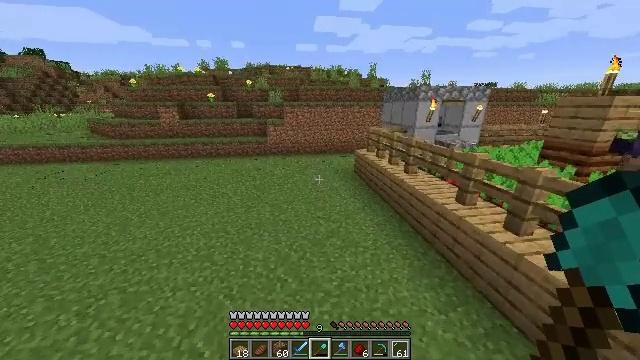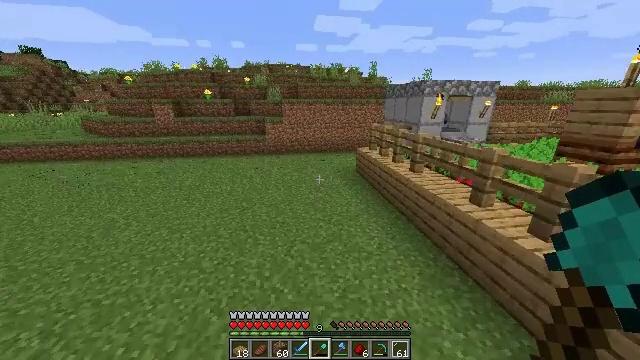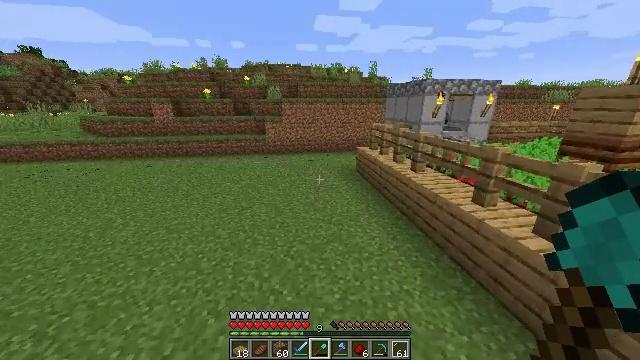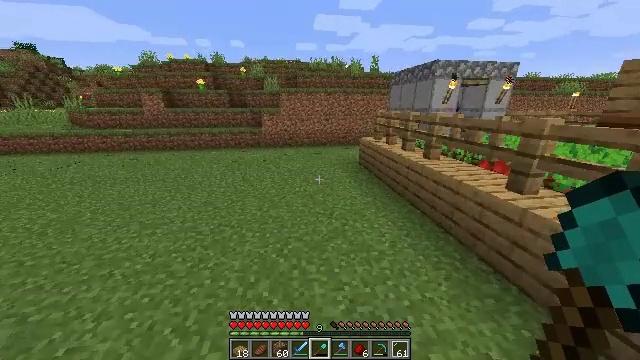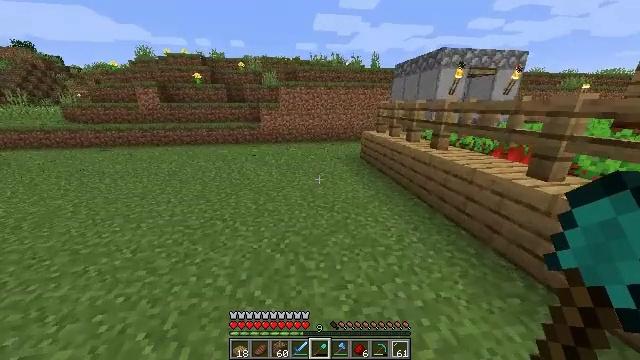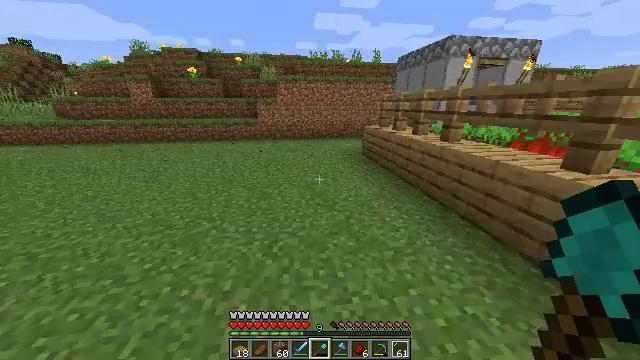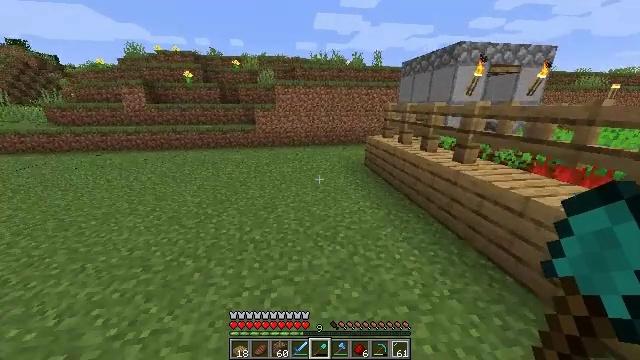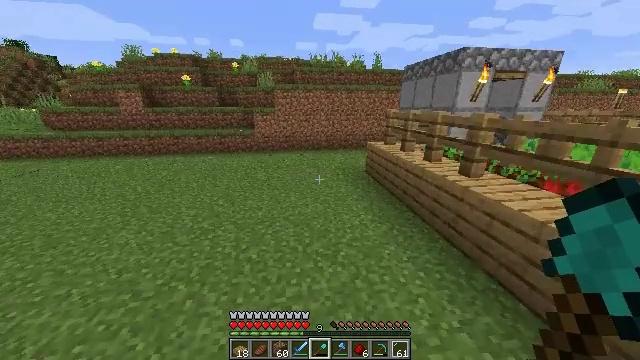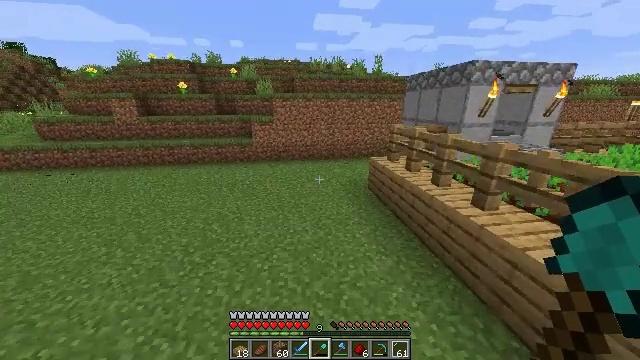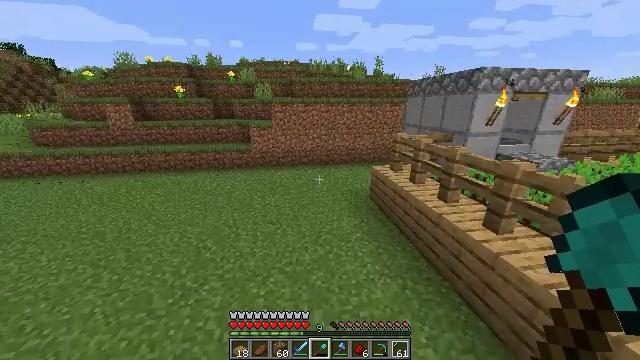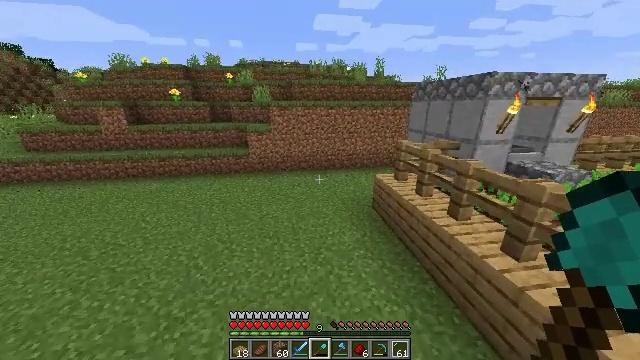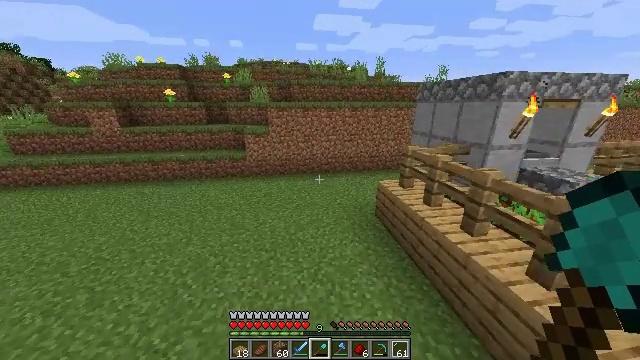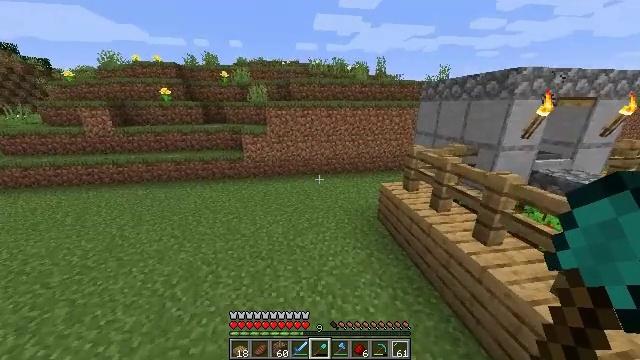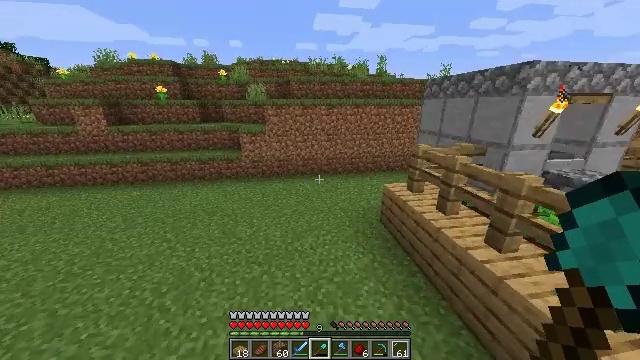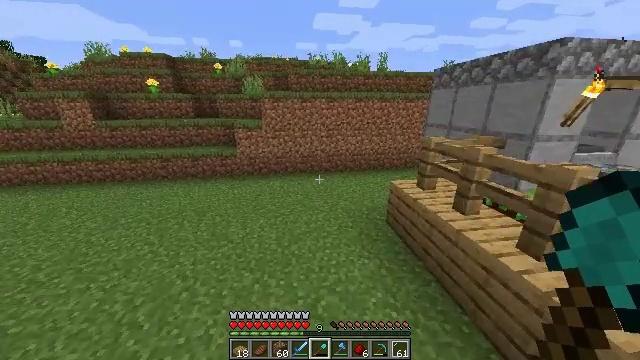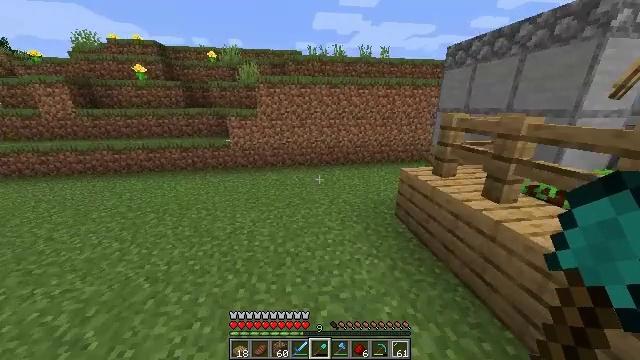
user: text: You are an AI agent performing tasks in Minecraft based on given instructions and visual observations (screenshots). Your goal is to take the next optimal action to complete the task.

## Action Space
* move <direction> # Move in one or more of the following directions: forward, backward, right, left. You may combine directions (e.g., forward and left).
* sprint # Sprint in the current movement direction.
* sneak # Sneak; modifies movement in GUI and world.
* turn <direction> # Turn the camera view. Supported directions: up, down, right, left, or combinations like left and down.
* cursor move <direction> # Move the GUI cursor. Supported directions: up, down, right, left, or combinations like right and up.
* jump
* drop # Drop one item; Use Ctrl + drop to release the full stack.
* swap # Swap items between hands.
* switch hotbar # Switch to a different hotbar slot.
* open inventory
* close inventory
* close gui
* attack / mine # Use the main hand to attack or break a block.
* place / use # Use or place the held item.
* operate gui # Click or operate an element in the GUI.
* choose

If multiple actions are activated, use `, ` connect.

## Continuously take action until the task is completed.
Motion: motion action
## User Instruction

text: Gather carrots from the field.
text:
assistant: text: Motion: move forward, jump
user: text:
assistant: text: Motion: move forward, sprint, jump
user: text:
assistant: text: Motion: move forward, sprint, jump
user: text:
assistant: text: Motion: move forward, sprint, jump
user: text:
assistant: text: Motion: move forward, sprint, jump
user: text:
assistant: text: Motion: move forward, jump
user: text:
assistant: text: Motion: move forward, jump
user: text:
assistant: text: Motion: move forward, jump
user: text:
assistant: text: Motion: move forward, jump
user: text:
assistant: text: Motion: move forward, jump
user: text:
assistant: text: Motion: move forward, jump
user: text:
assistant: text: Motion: move forward, sprint, jump
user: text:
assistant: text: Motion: move forward, sprint, jump
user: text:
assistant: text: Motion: move forward, sprint, jump
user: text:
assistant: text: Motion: move forward, sprint, jump
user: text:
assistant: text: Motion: move forward, jump
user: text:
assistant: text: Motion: move forward, jump
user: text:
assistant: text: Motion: move forward, jump
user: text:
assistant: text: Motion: move forward, jump
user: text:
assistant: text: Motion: move forward, sprint, jump
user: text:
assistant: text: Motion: move forward, sprint, jump
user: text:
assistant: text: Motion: move forward, sprint, turn right, jump
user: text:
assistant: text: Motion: move forward, turn right and down, jump
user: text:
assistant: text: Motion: move forward, turn right and down, jump
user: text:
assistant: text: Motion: move forward, turn right and down, jump
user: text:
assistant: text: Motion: move forward, turn right and down, jump
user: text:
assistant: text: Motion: move forward, turn right and down
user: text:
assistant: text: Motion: move forward, turn right
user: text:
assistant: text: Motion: move forward, turn right
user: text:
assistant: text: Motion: move forward, turn right